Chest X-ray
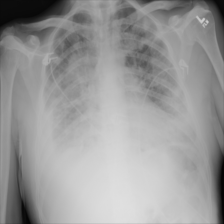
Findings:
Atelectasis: negative
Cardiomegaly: negative
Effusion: positive
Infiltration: positive
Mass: negative
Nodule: negative
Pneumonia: negative
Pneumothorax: negative
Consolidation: positive
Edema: negative
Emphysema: negative
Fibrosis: negative
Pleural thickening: positive
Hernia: negative